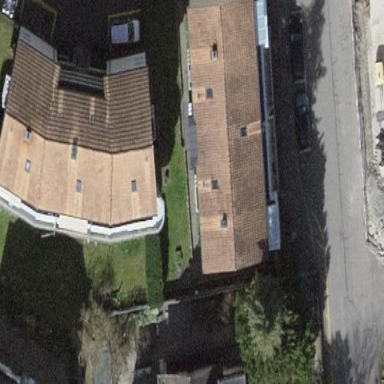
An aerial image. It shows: Residential building.